Question: I have been struggling with this for 2 weeks now.
I tried so many fixes or solutions that I have researched on forums. I have tried to set different values on my PHP.ini page.
I have tried to debug = true and logged debug errors, but nothing of value shows up..??
Here is the video of the problem:
<URL>
I am sure a have a value that is wrong, but can't nail it down.. ??

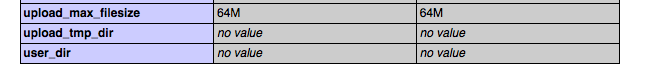
Answer: The solution was to set 'zlib.output_compression = off' in the 'php.ini', per the discussion in the OP's question.